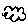
Label: cloud